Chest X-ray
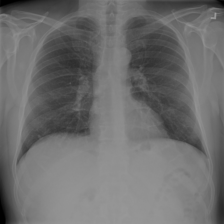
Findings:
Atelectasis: negative
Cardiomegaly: negative
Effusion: negative
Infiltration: negative
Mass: negative
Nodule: negative
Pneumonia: negative
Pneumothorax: negative
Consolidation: negative
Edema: negative
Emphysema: negative
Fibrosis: negative
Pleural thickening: negative
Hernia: negative